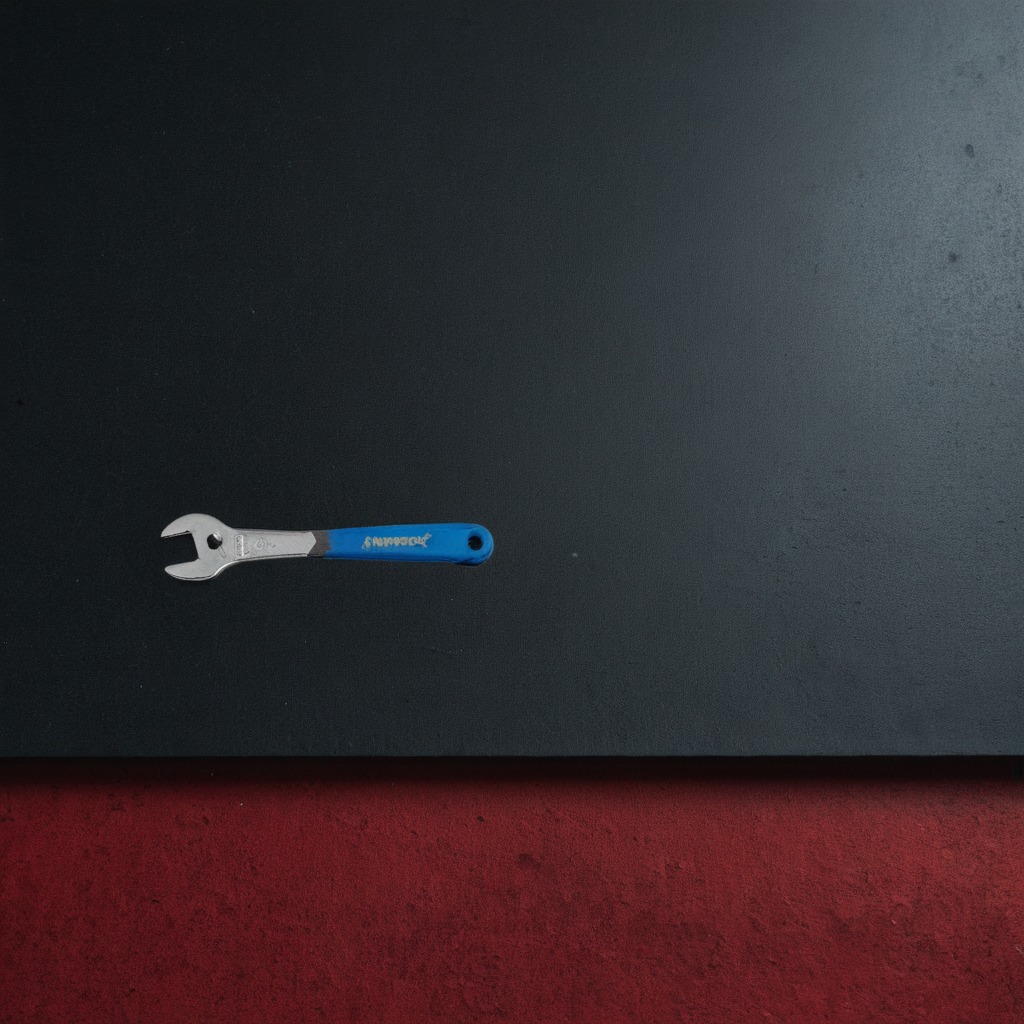
An wrench is lying on the tabletop.